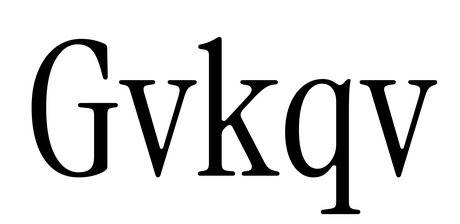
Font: InstrumentSerif-Regular